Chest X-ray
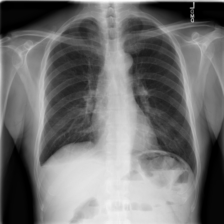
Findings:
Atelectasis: negative
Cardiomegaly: negative
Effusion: positive
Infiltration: negative
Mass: negative
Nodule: negative
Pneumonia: negative
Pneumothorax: negative
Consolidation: negative
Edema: negative
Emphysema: negative
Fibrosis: negative
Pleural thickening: negative
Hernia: negative